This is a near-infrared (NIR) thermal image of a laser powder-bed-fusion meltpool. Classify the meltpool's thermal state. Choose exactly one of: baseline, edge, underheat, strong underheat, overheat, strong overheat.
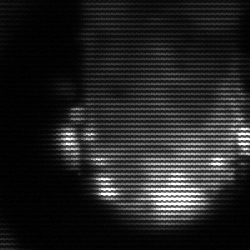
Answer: baseline